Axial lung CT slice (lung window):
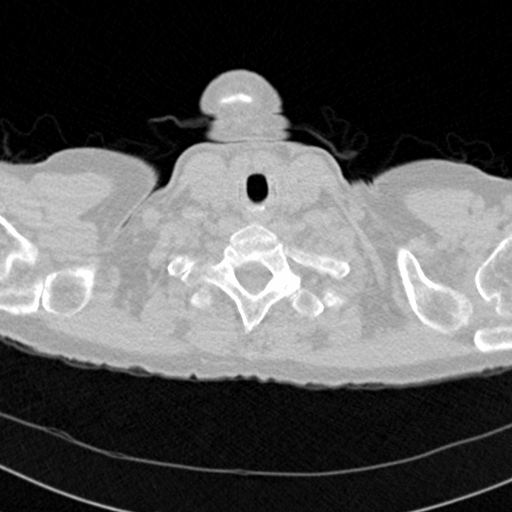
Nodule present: no